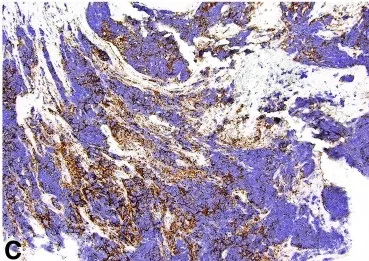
Immunohistochemical staining revealed diffuse positivity for synaptophysin.
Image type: pathology (immunostaining)